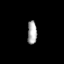
Tissue: prostate
Cell type: T cells
Senescence score: 0.3622
Nuclear area (px): 215
Mean DAPI intensity: 167.865